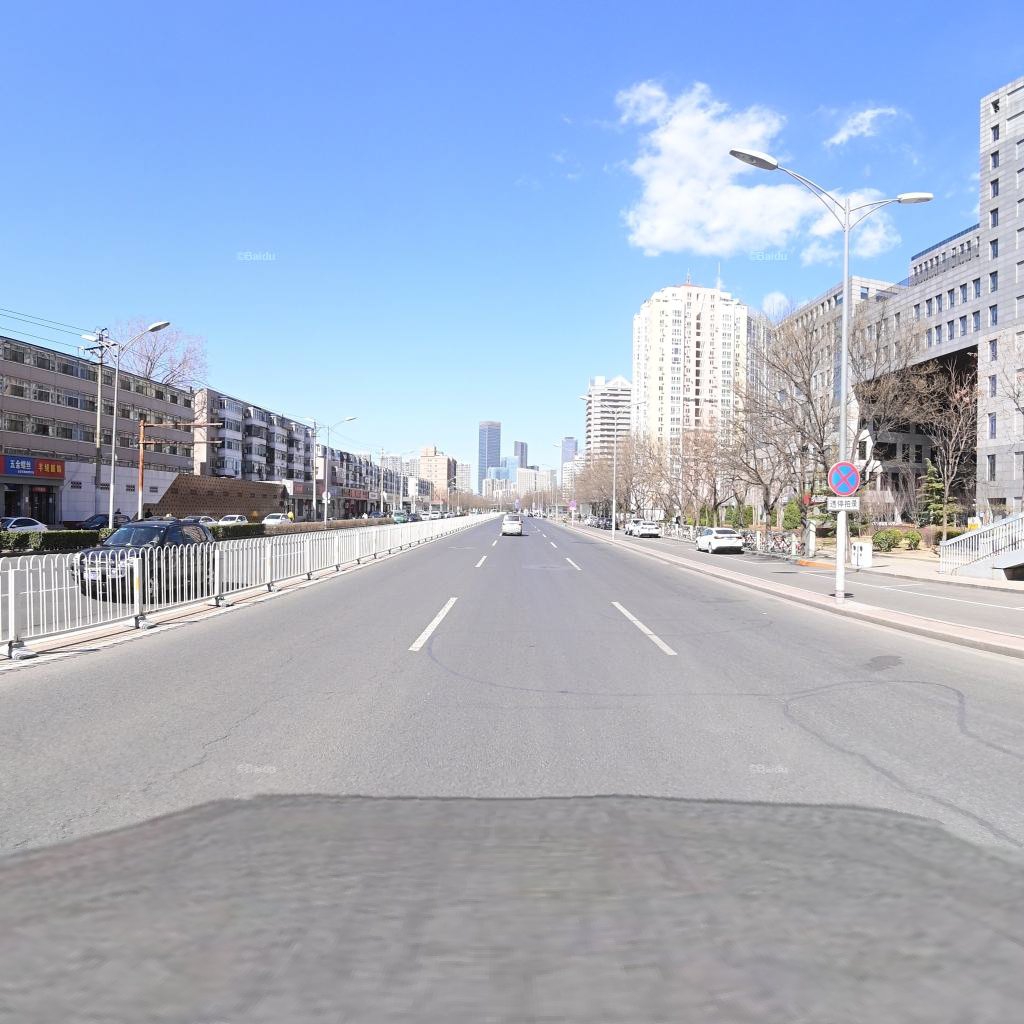
Region: Chaoyang
Road damage annotations: longitudinal patch, transverse patch, longitudinal patch, transverse patch, longitudinal crack